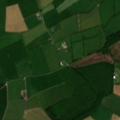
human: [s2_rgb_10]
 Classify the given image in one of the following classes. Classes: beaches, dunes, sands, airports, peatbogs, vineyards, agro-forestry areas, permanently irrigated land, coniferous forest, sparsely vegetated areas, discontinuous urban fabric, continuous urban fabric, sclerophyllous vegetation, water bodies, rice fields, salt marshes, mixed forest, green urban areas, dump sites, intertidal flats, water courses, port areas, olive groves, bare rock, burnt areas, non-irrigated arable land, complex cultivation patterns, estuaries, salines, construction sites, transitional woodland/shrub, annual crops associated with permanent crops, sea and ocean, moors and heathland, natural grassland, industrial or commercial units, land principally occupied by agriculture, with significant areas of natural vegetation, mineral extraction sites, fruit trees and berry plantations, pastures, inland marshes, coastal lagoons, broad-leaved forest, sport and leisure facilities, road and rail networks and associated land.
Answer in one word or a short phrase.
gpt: pastures, coniferous forest